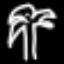
Label: palm tree